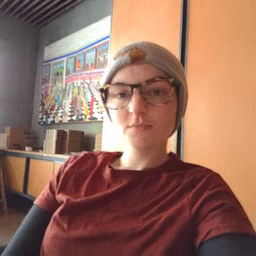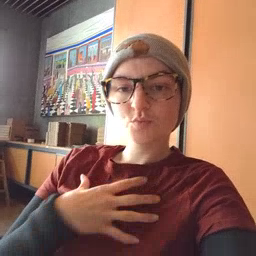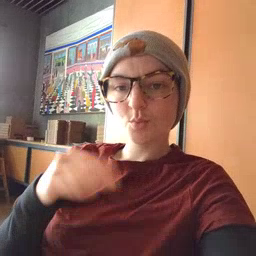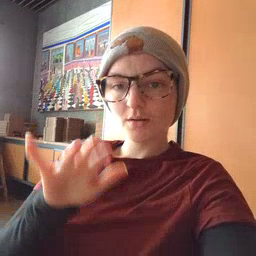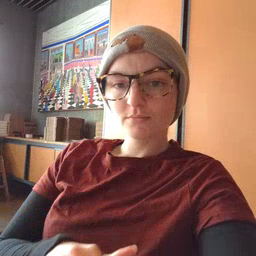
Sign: snow